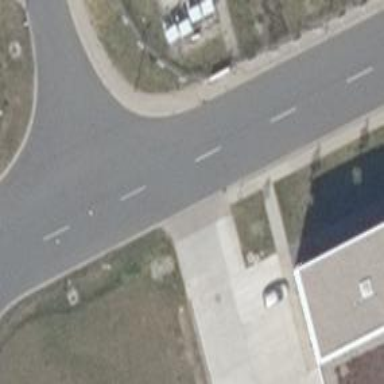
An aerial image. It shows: Service road with asphalt surface and sidewalk on the left.